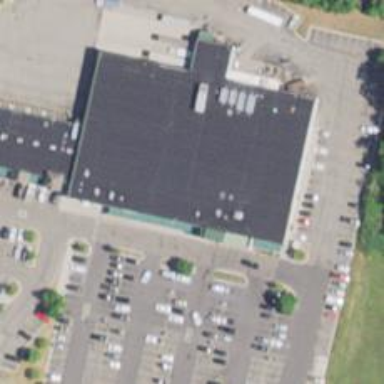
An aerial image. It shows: Supermarket.